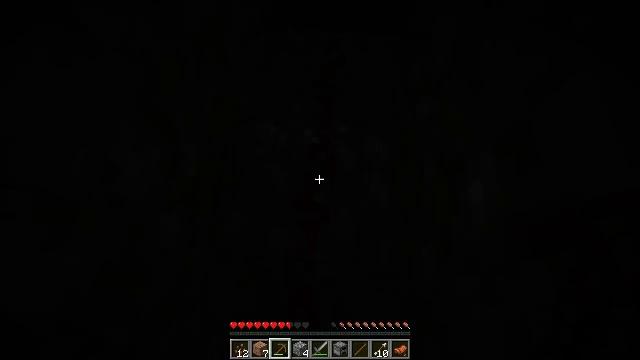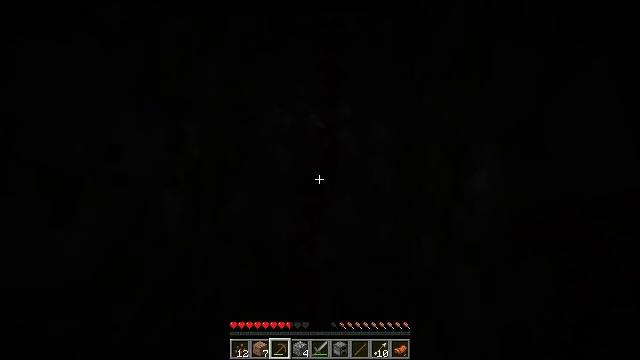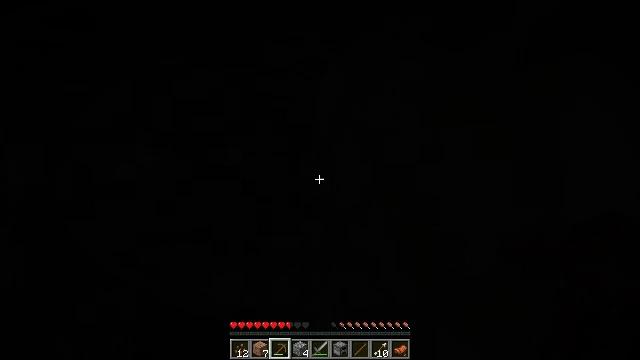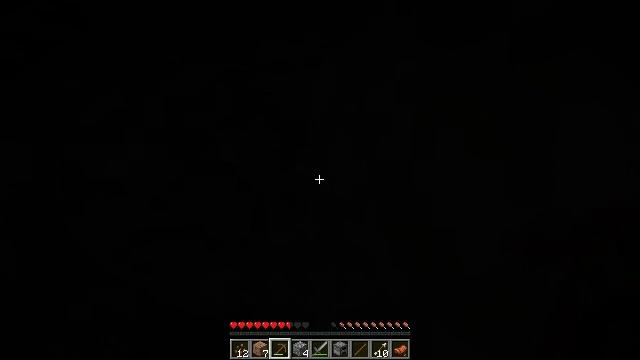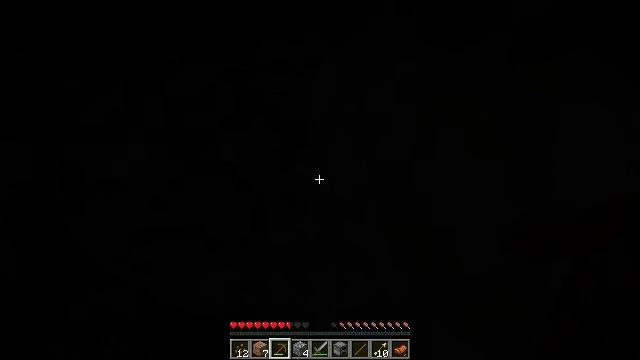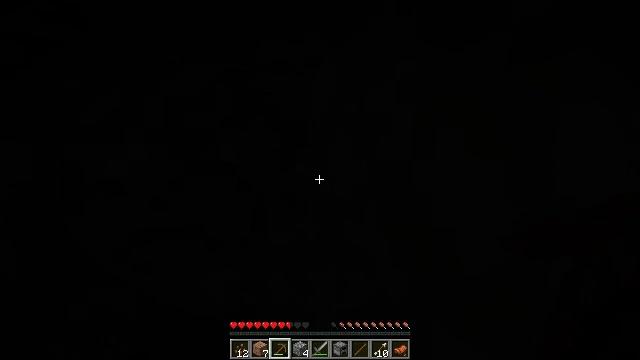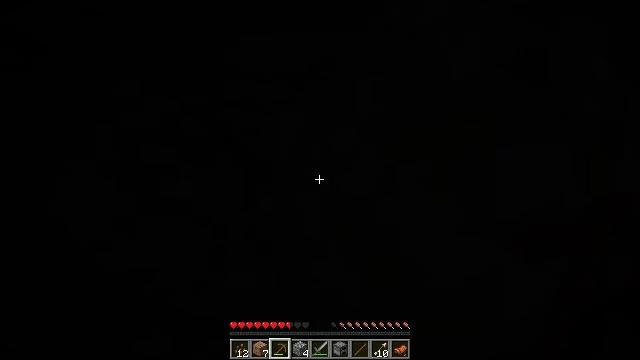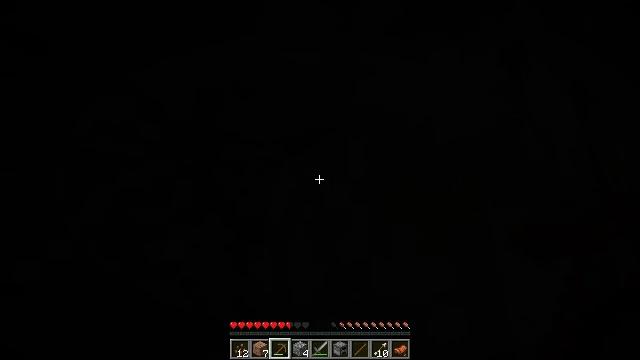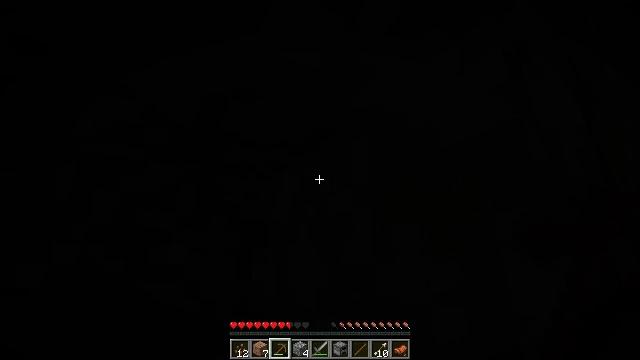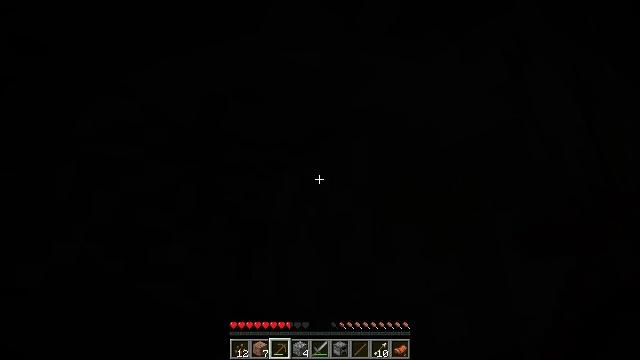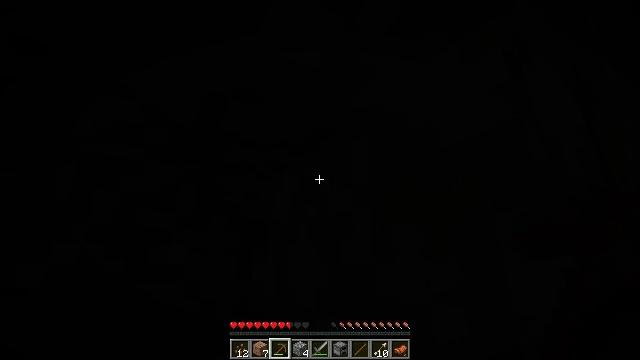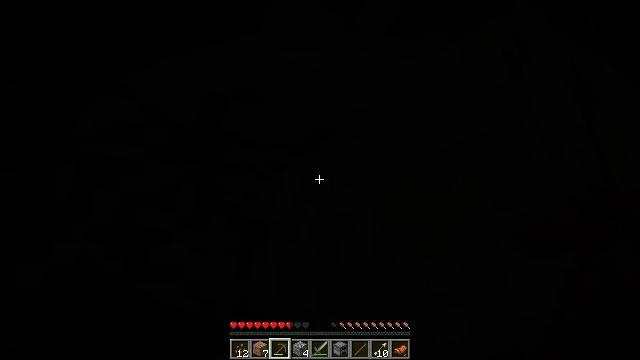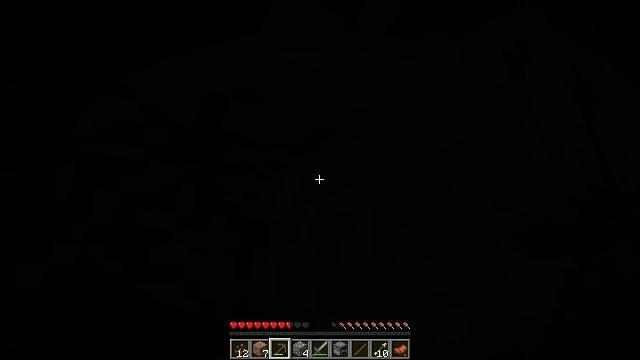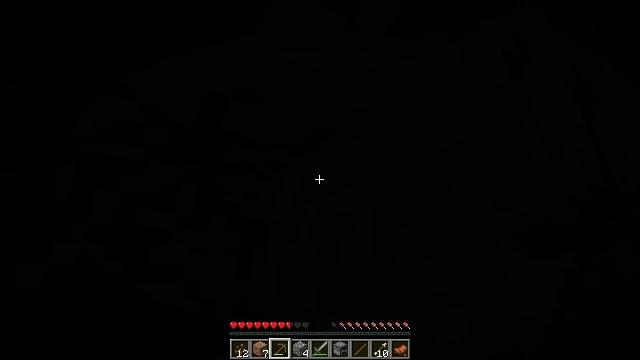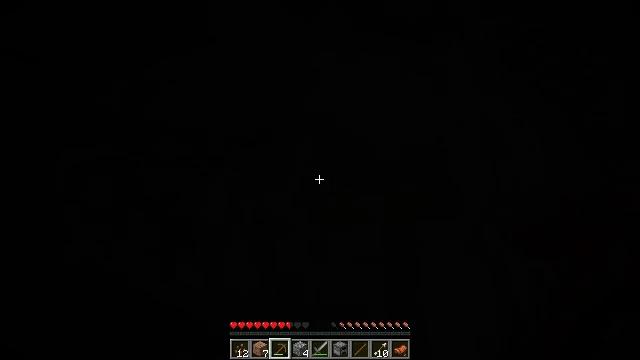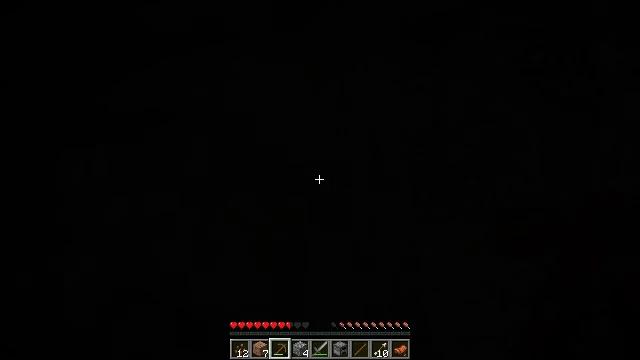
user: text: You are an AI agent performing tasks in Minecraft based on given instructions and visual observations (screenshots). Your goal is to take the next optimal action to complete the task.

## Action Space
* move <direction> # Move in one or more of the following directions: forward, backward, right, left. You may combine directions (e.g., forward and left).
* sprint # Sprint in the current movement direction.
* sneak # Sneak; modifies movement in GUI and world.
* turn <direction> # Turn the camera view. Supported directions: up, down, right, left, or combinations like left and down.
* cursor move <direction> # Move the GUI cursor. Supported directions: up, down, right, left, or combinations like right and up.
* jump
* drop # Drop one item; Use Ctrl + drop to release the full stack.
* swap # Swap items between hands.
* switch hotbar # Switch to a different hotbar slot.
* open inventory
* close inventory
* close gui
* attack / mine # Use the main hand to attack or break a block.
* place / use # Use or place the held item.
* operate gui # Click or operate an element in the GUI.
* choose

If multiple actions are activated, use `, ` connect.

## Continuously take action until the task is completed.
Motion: motion action
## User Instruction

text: Harvest mossy cobblestone for building.
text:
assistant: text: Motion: no_op
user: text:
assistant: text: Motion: turn right and up
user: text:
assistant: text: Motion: turn right
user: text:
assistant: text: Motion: no_op
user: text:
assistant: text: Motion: no_op
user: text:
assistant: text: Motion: turn right and up
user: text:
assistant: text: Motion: turn right and up
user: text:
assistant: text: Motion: no_op
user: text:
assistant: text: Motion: no_op
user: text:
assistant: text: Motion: no_op
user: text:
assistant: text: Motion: no_op
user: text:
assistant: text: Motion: no_op
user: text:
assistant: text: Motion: no_op
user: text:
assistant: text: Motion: turn right
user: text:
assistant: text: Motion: turn right and up
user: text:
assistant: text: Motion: turn right and up
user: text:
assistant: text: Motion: turn right and up
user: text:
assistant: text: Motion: turn right and up
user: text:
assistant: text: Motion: turn right and up
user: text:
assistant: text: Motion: turn right
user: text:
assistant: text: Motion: turn right
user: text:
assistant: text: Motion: turn right
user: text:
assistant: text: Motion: turn right
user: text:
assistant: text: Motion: turn right
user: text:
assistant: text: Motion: turn right and down
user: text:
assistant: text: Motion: turn right and down
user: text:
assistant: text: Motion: turn right and down
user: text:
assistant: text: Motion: turn right and down
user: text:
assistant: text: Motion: turn right and down
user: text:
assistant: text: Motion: turn right and down